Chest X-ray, PA view. Patient: 42 years old, sex F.
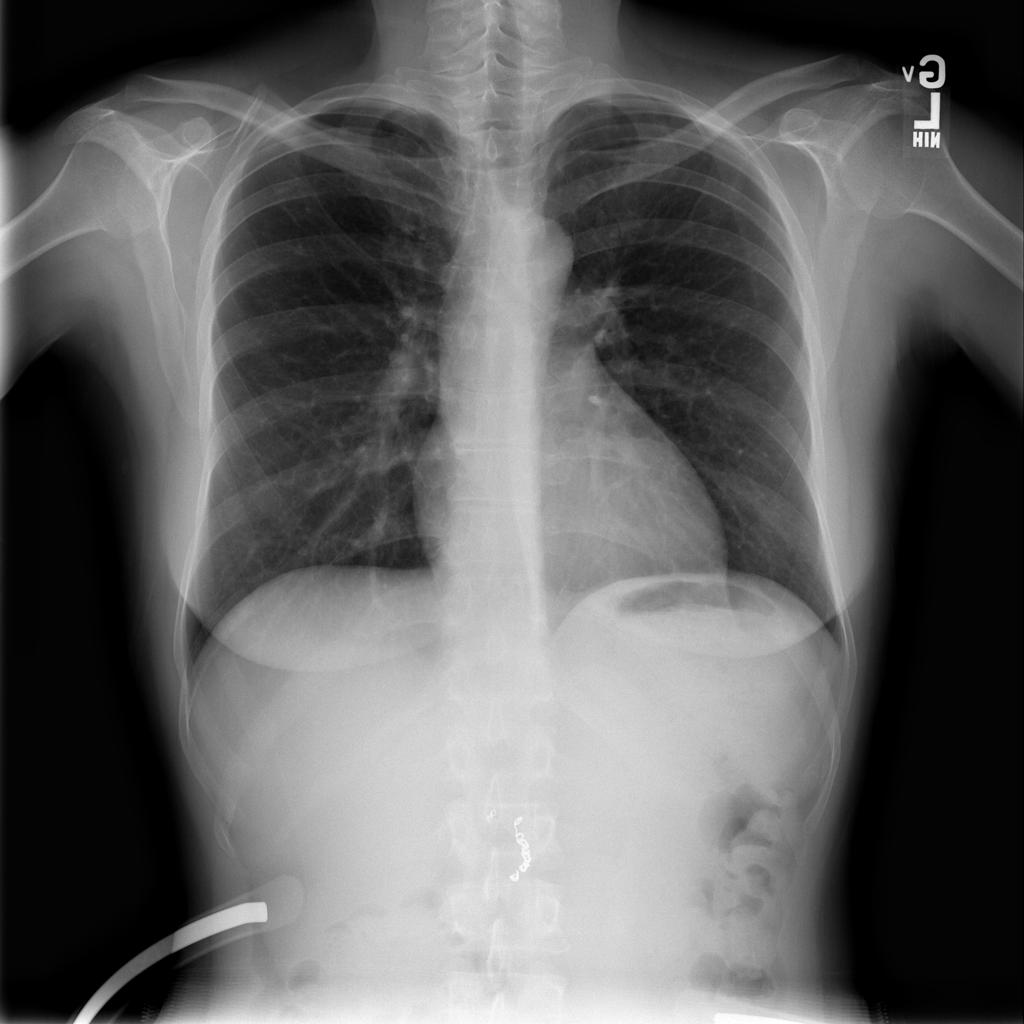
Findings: No Finding